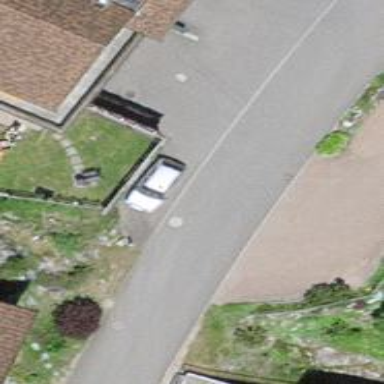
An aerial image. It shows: Smoothly paved residential road.